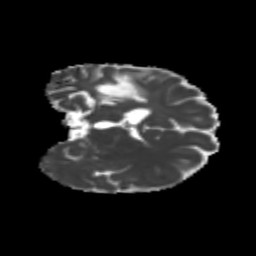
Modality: MD
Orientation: coronal
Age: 42
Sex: male
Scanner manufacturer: siemens
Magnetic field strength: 3 T
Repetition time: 3.839 s
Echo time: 0.071 s